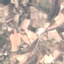
Land use / land cover: PermanentCrop